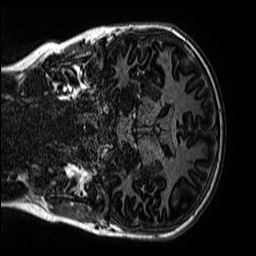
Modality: MP2RAGE
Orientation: coronal
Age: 12
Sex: female
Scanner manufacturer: siemens
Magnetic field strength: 3 T
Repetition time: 4 s
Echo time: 0.00299 s